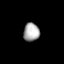
Tissue: lung
Cell type: Epithelial cells
Senescence score: 0.5547
Nuclear area (px): 287
Mean DAPI intensity: 170.146